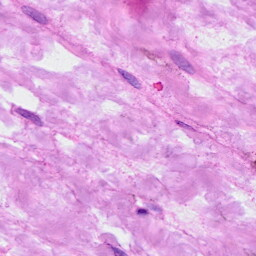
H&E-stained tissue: Breast